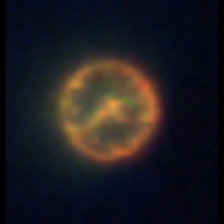
Taxon: Centric
Group: Diatoms